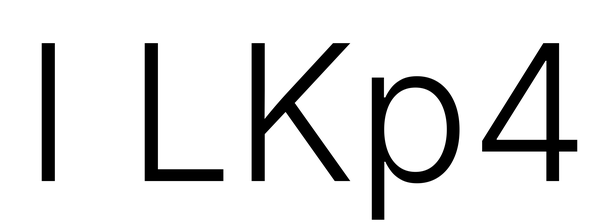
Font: Inter_Light